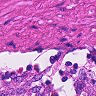
Metastatic tissue present: no